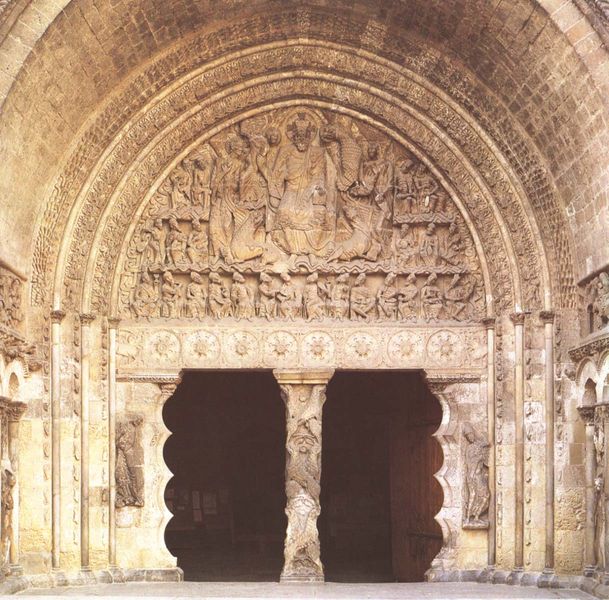
Titel: Südportal der ehemaligen Abtei St-Pierre in Moissac
Standort: Moissac, St. Pierre (EU - F - Midi - Pyrénées)
Schlagwörter: gott, frankreich, holz, säule, tür, muster, ornament, stein, steine, kirche, relief, bogen, zwei, mauer, figuren, rundbogen, ornamente, tor, bögen, eingang, fugen, zugang, dom, kathedrale, fries, portal, laibung, sandstein, gotisch, christus, jesus, hölle, jüngstes gericht, heilige, reliefs, rosetten, romanisch, potal, jüngste gericht, getreppt, mittelsäule, autun, jacobusweg